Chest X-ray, AP view. Patient: 76 years old, sex F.
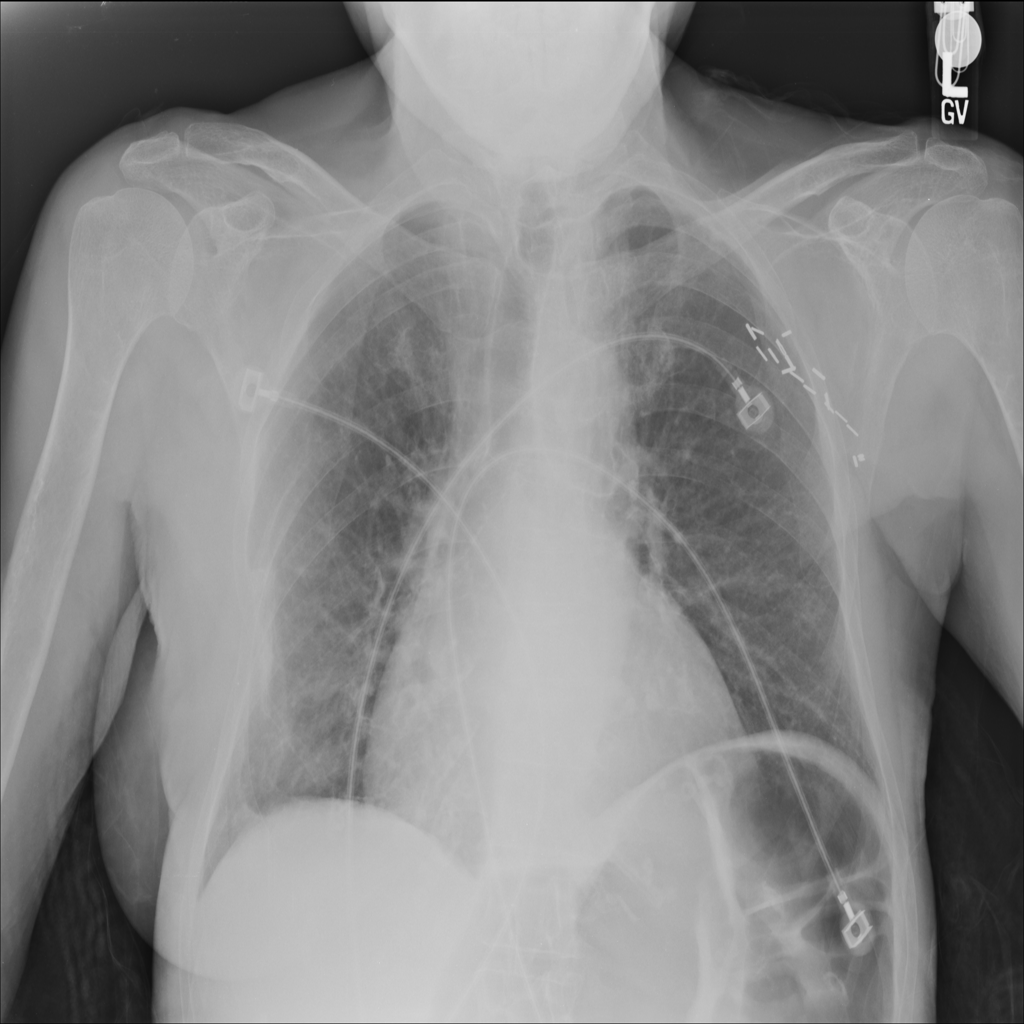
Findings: Cardiomegaly